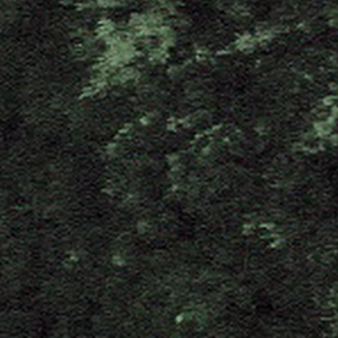
Label: other